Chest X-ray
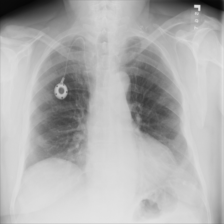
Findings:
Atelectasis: negative
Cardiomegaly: negative
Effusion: negative
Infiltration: negative
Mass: negative
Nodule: negative
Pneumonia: negative
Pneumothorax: negative
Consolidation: negative
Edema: negative
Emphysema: negative
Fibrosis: negative
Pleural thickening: negative
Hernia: negative